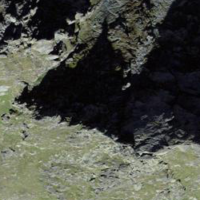
EUNIS habitat code: 48
Species observed at this site:
Leontopodium nivale